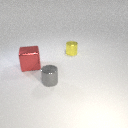
small gray metal cylinder in front of small yellow metal cylinder